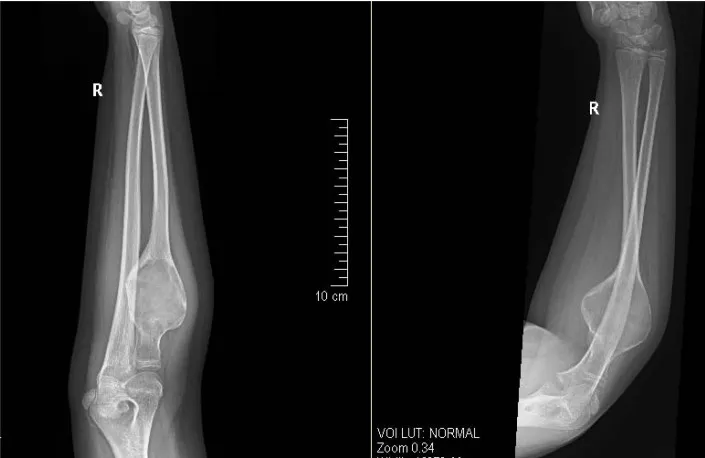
Pre-operative radiograph showing expansile osteolytic lesion of proximal radius, benign in nature with differential diagnosis of aneurysmal bone cyst or simple bone cyst.
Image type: radiology (x_ray)